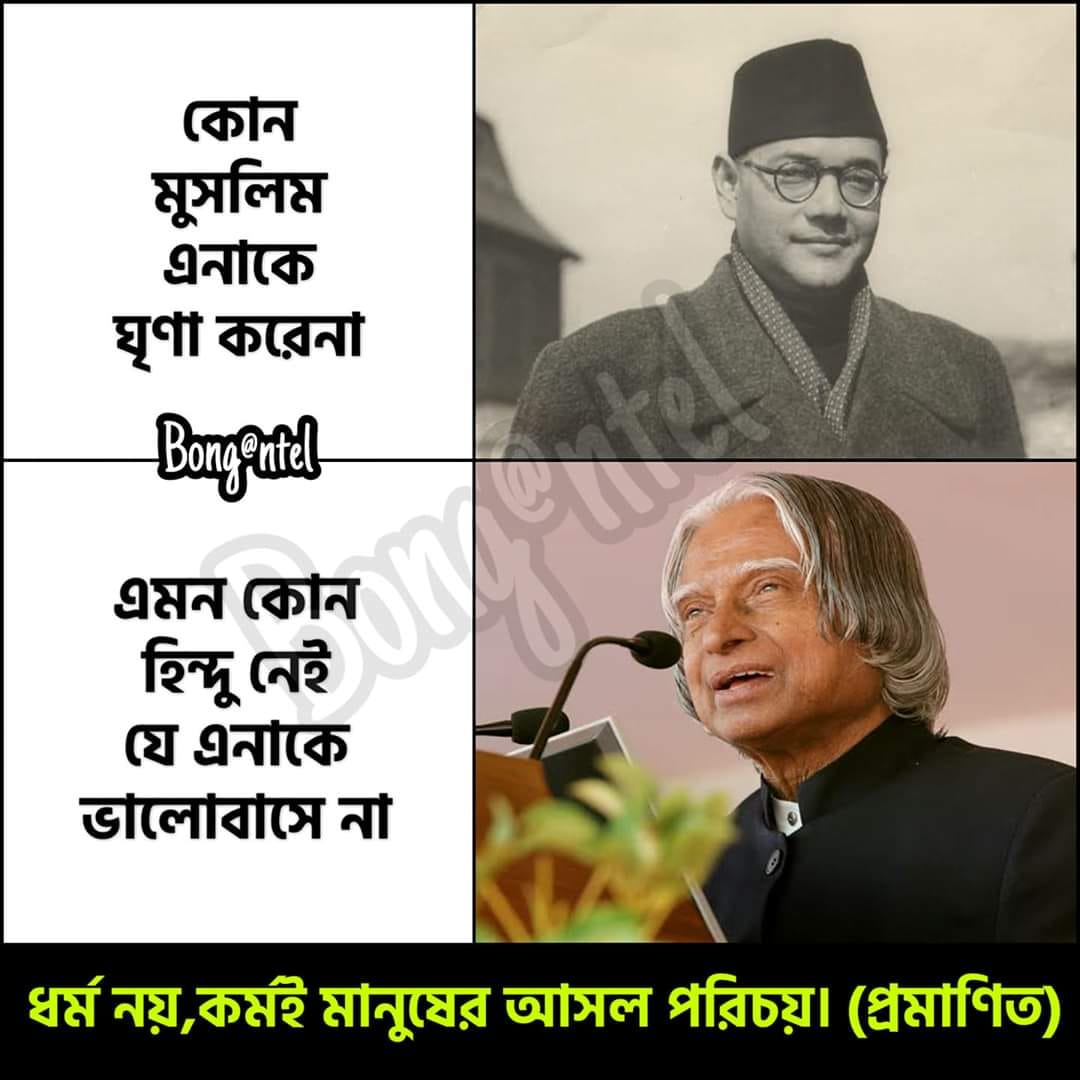
Caption: কোন মুসলিম এনাকে ঘৃণা করেনা    এমন কোন হিন্দু নেই যে এনাকে ভালোবাসে  না   ধর্ম নয়, কর্মই মানুষের আসল পরিচয় । (প্রমাণিত )
Label: non-hate